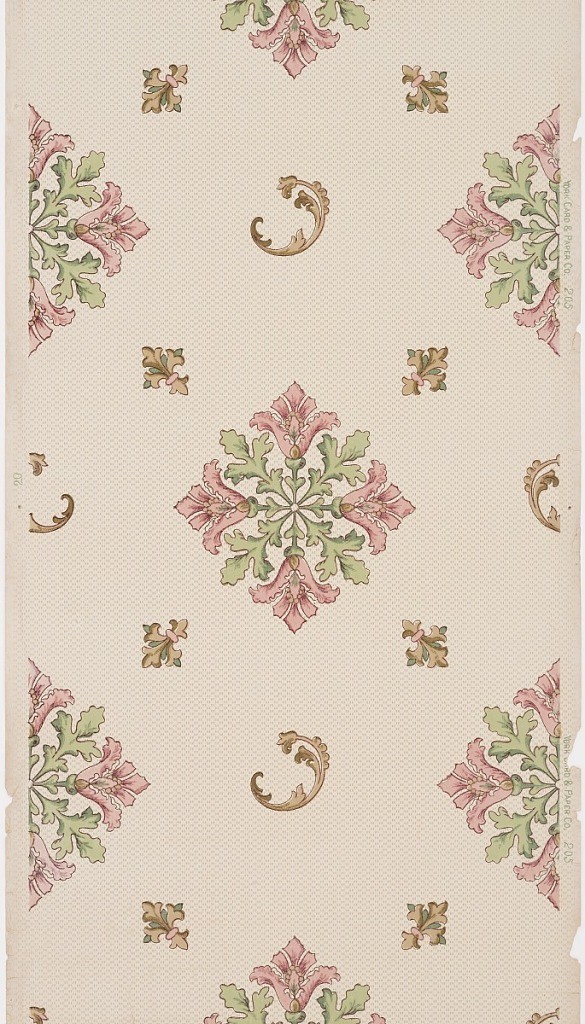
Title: Ceiling paper
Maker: York Card & Paper Co., 1891
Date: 1905–1915
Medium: Machine-printed paper
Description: Square motif in center containing four pink flowers and four green leaves. Fleur-de-lis motif adjoining on each of four sides, with acanthus scrolls between motifs. Printed on patterned background.